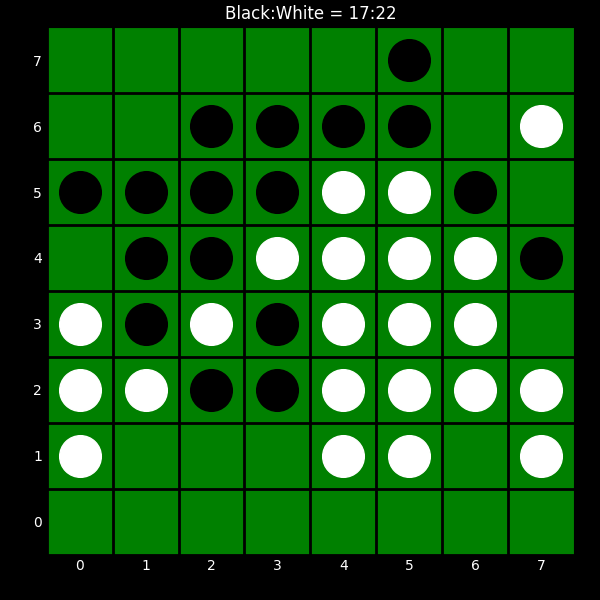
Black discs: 17
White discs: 22